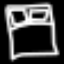
Label: bed